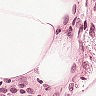
Metastatic tissue present: no